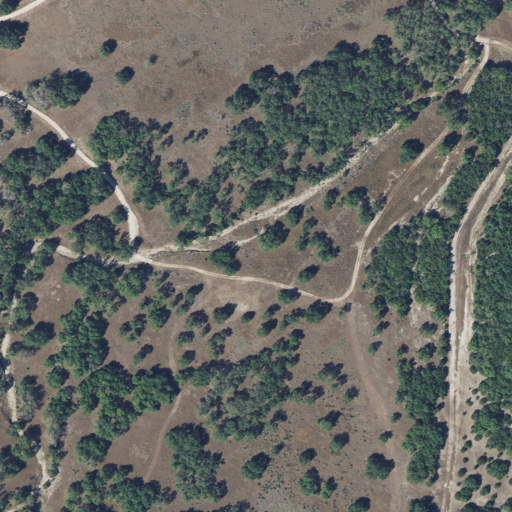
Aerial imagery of valley in Texas named Cherry Hollow containing evergreen forest, shrub, and deciduous forest